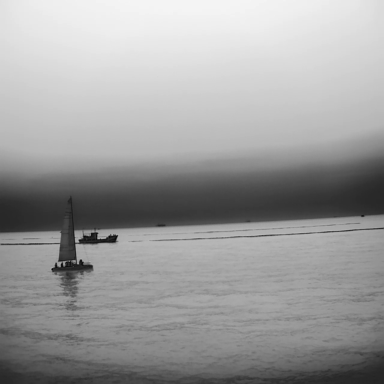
There is a sailboat in the infrared image.